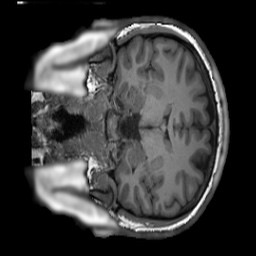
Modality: T1w
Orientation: coronal
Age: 25
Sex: female
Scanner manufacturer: siemens
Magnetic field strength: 3 T
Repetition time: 2.3 s
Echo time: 0.00232 s